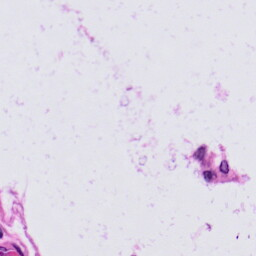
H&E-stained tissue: Prostate